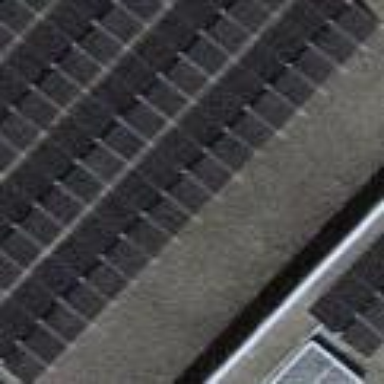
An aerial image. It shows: Solar photovoltaic panel generator.